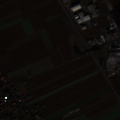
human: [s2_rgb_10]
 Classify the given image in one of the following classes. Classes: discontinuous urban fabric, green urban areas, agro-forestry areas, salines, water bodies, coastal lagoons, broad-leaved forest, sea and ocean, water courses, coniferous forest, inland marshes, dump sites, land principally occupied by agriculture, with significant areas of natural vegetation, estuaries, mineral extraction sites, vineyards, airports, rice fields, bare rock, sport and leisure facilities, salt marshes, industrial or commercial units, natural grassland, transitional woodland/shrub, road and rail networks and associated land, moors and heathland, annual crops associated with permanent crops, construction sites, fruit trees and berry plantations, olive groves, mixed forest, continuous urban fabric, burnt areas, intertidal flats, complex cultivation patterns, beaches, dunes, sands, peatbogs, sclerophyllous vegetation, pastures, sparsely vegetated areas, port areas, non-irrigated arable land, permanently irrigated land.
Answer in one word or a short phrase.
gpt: discontinuous urban fabric, non-irrigated arable land, land principally occupied by agriculture, with significant areas of natural vegetation